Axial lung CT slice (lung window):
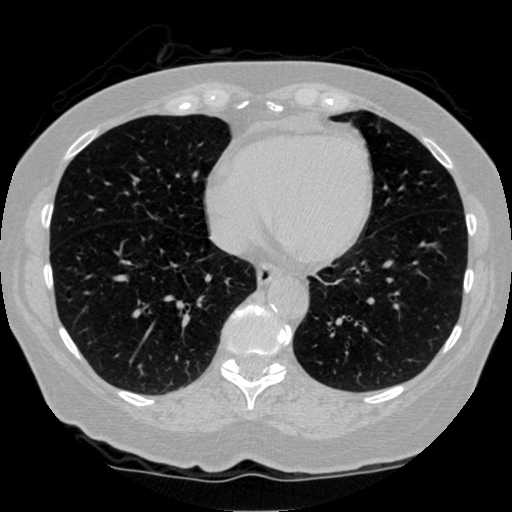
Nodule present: no